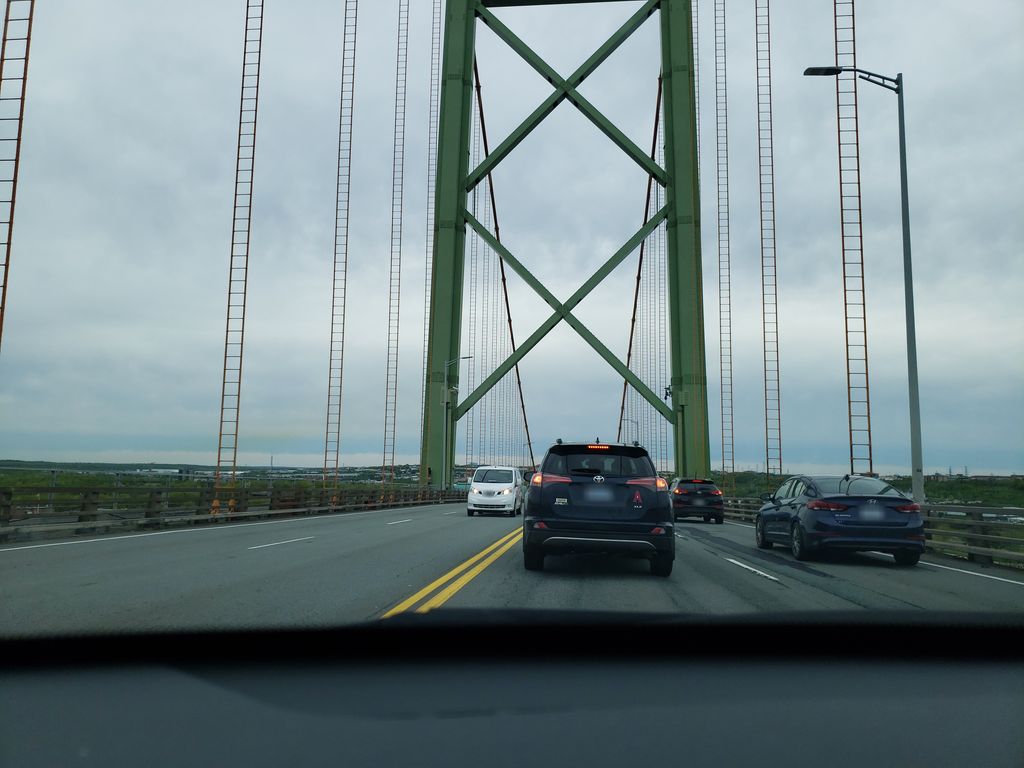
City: halifax